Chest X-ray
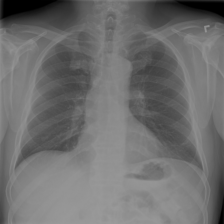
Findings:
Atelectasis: negative
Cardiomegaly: negative
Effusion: negative
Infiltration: negative
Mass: negative
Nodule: positive
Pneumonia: negative
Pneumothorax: negative
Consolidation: negative
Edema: negative
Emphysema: negative
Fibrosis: negative
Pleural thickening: negative
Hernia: negative